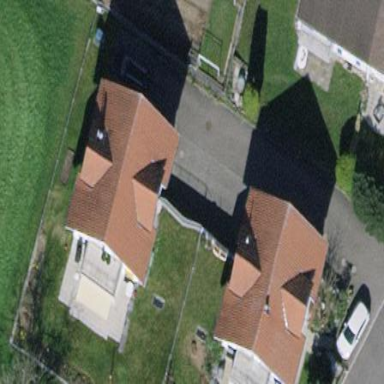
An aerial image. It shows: Group of garages.